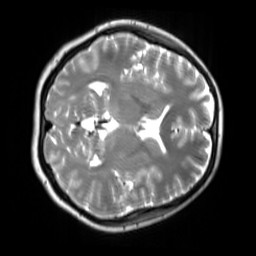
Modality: T2w
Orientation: axial
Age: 30
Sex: female
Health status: ill
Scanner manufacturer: siemens
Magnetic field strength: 3 T
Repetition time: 2.8 s
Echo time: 0.326 s